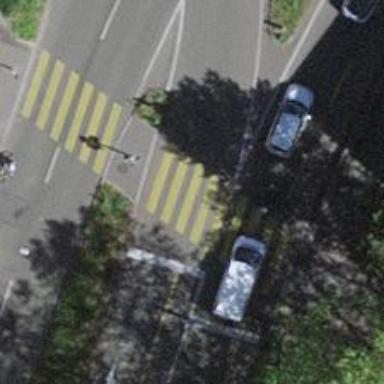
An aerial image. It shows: Road crossing with traffic signals.